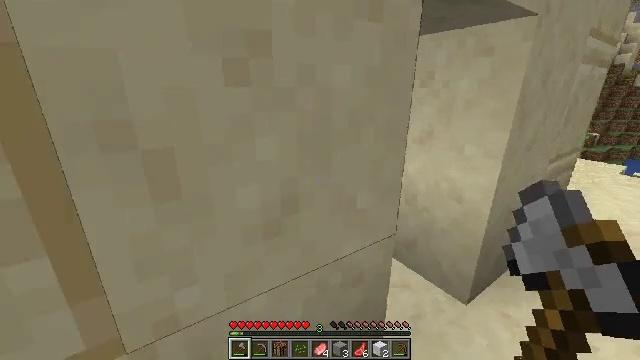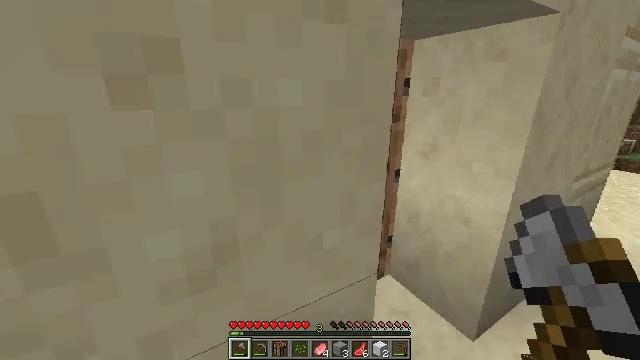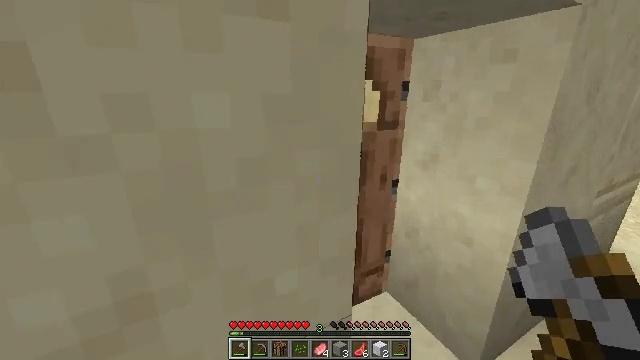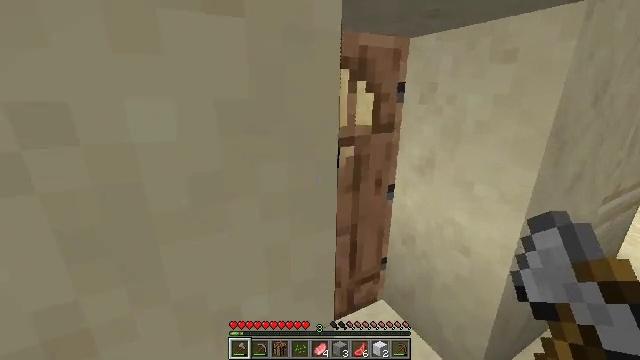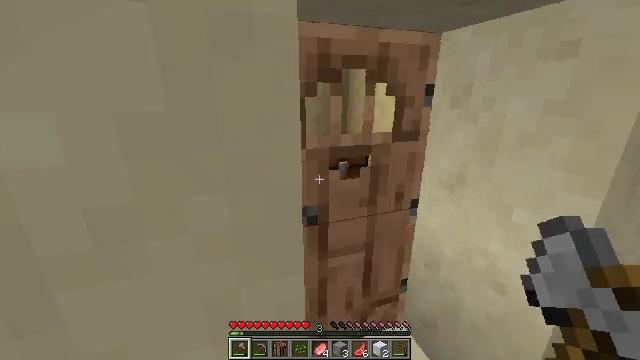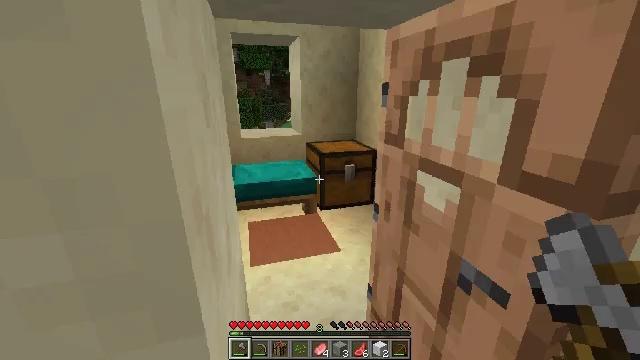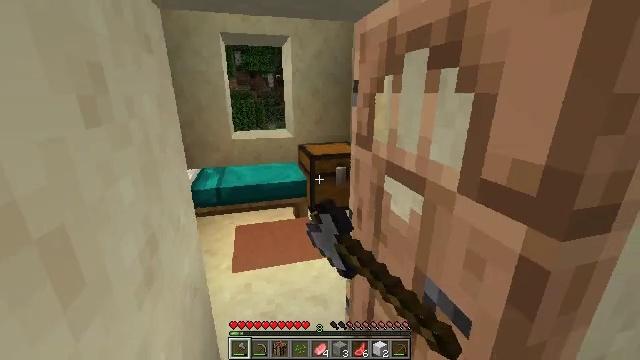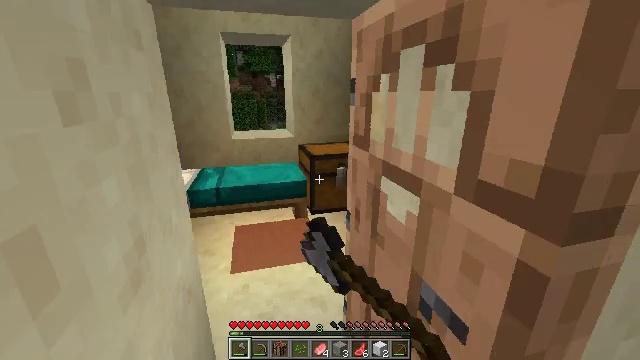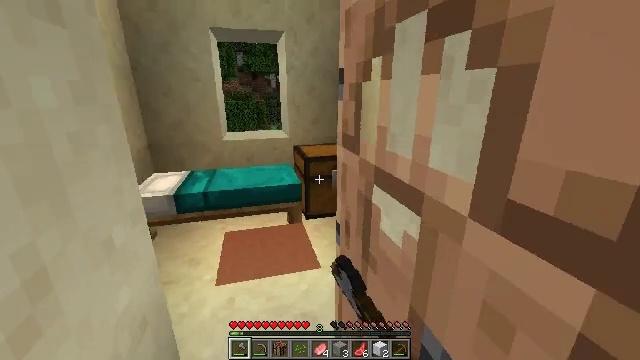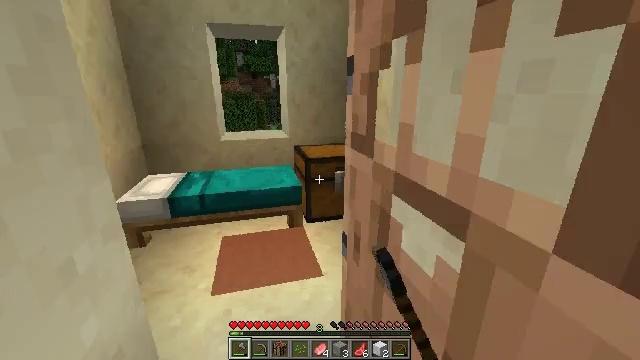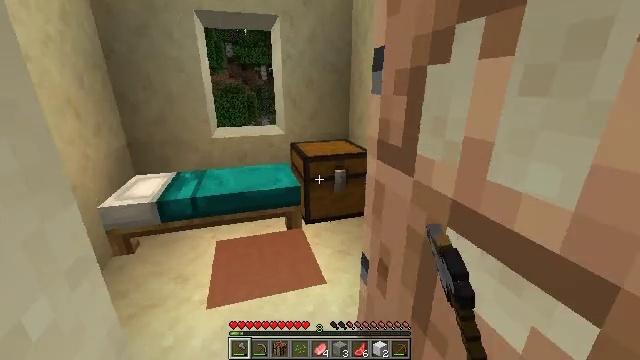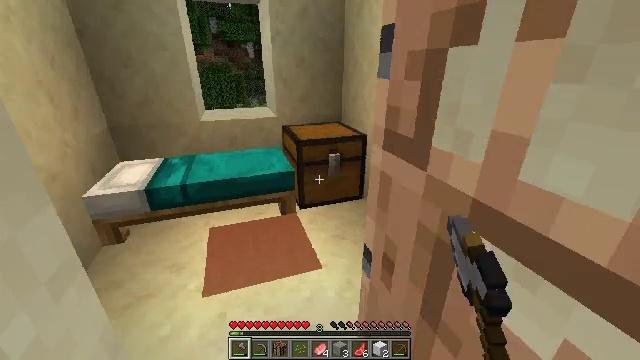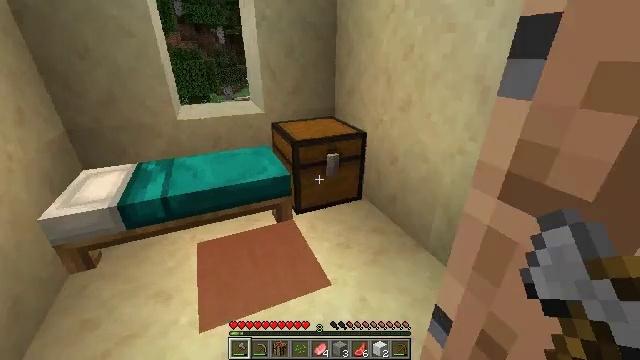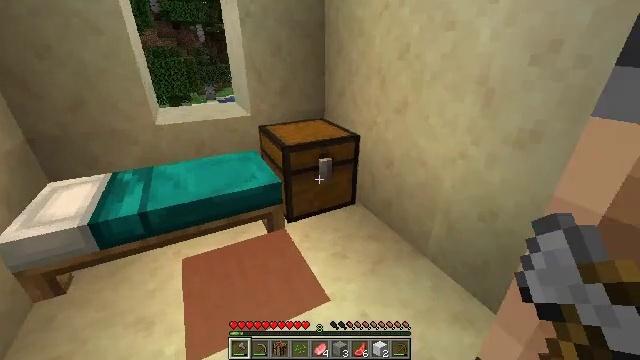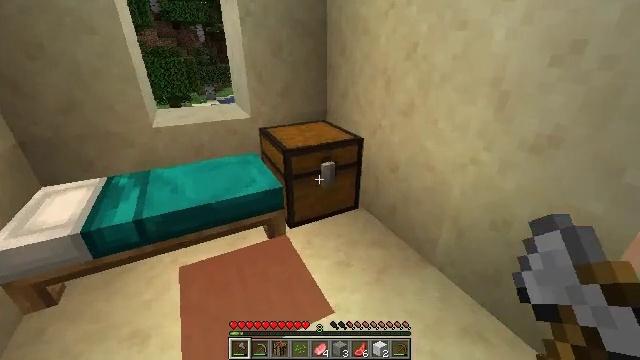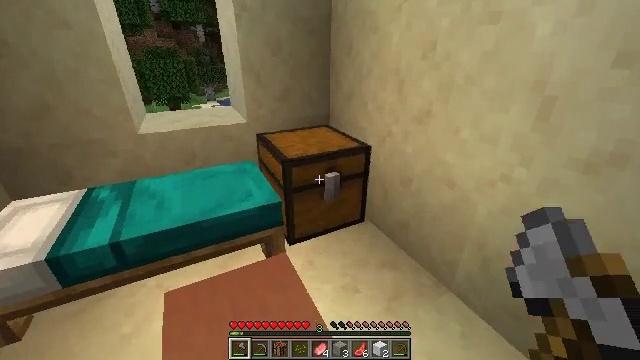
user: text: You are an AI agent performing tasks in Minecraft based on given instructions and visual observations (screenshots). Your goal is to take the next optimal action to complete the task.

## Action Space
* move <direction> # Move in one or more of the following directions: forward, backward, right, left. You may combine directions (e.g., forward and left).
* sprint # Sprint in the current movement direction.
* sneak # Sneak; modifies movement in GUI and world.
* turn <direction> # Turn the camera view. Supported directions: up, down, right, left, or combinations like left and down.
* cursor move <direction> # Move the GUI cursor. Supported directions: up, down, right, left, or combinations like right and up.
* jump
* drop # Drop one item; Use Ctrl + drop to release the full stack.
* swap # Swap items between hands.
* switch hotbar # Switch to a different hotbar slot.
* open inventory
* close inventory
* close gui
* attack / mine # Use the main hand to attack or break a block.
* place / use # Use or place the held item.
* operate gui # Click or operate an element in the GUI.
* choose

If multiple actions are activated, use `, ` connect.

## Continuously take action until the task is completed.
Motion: motion action
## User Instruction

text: Break the sand block.
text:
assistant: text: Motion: move forward and move right, turn left
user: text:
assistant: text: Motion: move forward and move right, turn left
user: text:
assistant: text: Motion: move forward and move right
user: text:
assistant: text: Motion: move forward and move right, turn left
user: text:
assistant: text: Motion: move forward and move right, turn left, use / place
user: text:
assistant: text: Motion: move forward, use / place
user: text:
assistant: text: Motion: move forward
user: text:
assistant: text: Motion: move forward
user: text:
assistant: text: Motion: move forward and move left
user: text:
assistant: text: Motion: move forward and move left, turn right and down
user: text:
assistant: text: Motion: move forward and move left, turn right and down
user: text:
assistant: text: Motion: move forward and move left, turn right and down
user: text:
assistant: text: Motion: move forward, turn right
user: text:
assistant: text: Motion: move forward
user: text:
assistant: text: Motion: move forward, use / place
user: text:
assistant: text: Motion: use / place
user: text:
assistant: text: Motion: use / place
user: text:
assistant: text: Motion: no_op
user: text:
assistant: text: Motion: no_op
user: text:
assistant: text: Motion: open gui
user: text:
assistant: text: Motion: no_op
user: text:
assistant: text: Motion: no_op
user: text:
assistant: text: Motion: no_op
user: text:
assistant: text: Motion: cursor move right
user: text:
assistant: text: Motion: no_op
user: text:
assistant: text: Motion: no_op
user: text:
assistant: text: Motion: cursor move up
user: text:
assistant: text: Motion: no_op
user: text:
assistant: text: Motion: cursor move up
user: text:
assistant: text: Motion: cursor move up